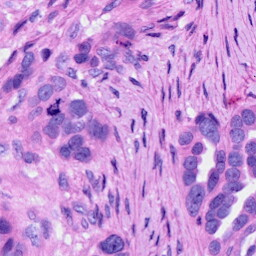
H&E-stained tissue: Ovarian